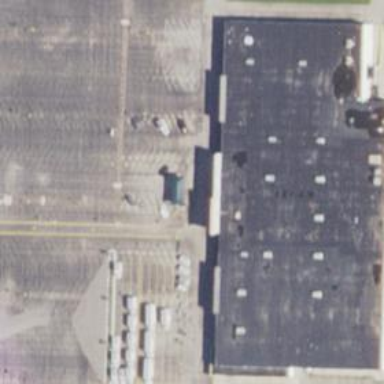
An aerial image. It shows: Building that serves as storage rental shop.